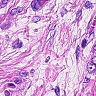
Metastatic tissue present: yes